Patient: sex F, age 89
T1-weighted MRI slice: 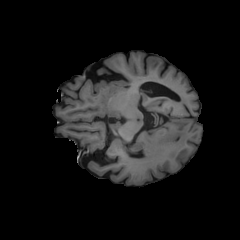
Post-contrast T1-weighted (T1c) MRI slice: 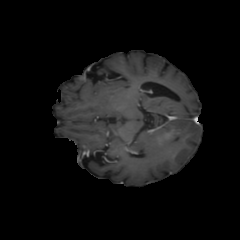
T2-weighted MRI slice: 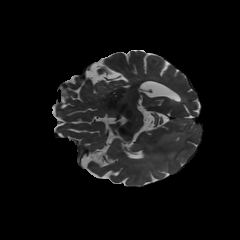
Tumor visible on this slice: yes
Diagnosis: Glioblastoma, IDH-wildtype
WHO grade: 4